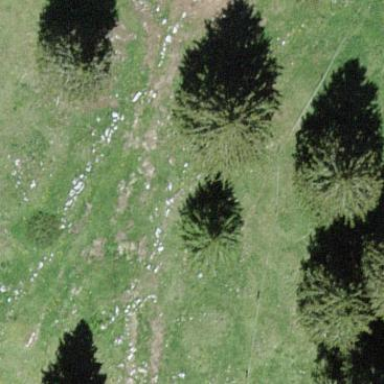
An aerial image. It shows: Forest area.